Interaction volume radius: 5 \u00c5
Interaction volume height: 35 \u00c5
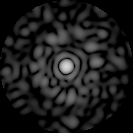
Disorder parameter: 0.8671